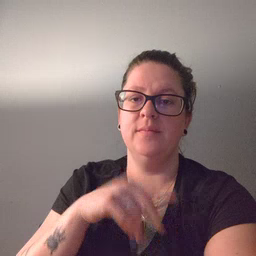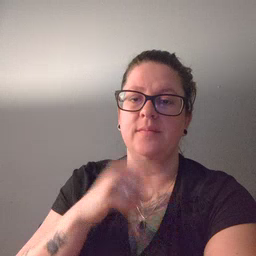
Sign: toy